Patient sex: M
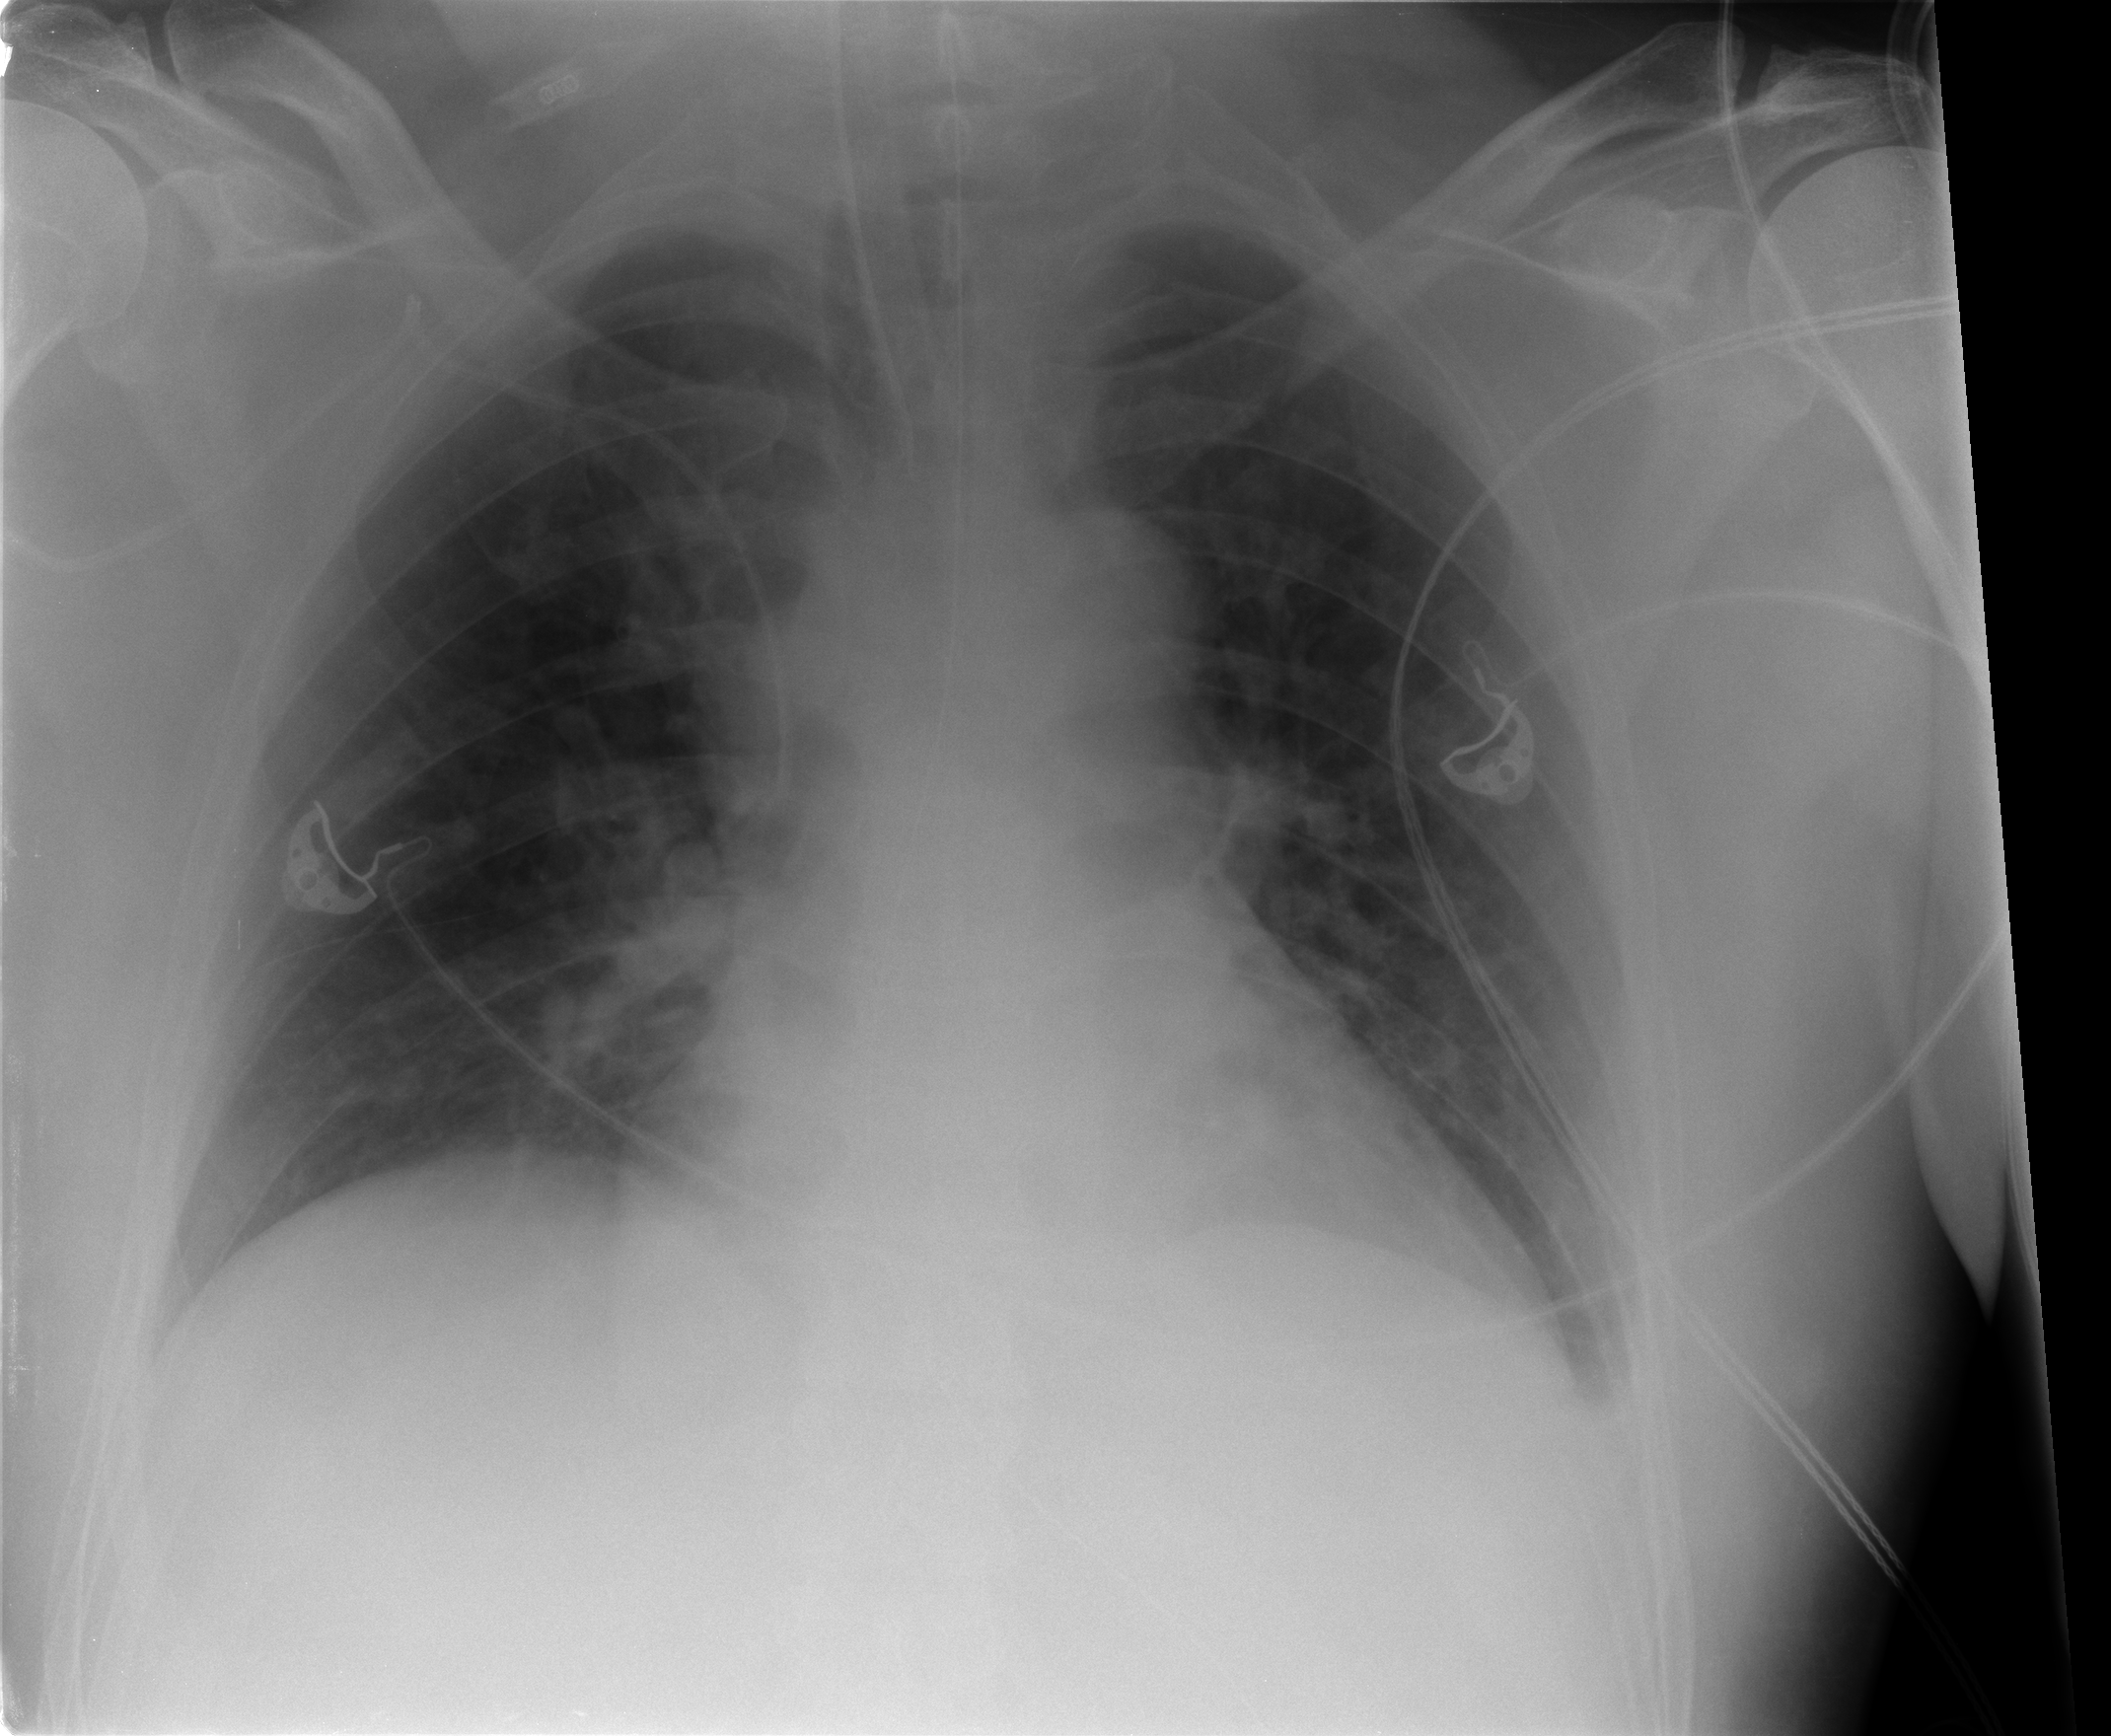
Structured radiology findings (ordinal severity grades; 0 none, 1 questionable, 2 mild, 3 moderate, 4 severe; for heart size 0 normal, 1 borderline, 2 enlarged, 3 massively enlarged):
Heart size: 1
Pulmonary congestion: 2
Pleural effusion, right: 0
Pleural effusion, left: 1
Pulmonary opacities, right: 0
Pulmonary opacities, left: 0
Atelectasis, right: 2
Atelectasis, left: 0